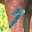
Label: 7